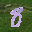
Label: 8